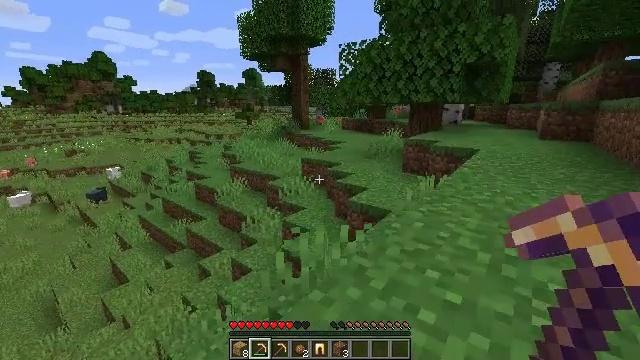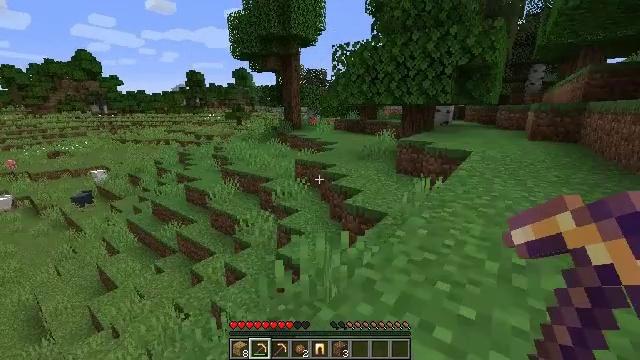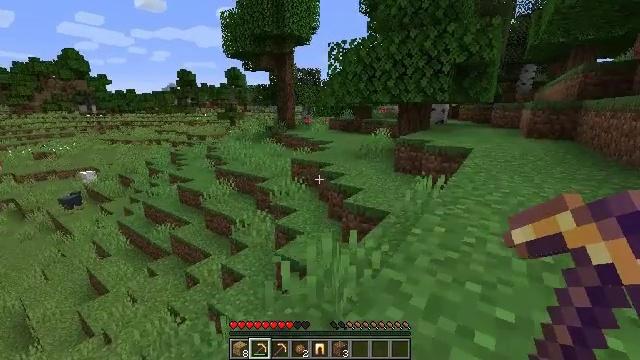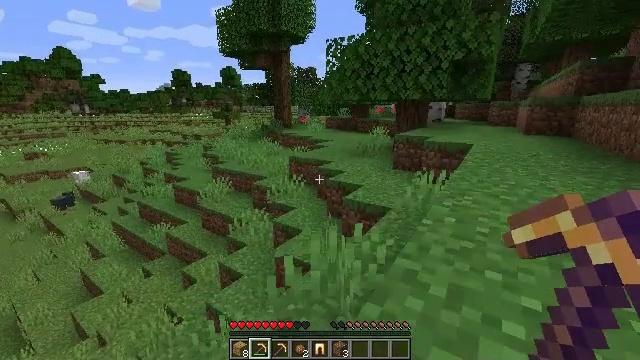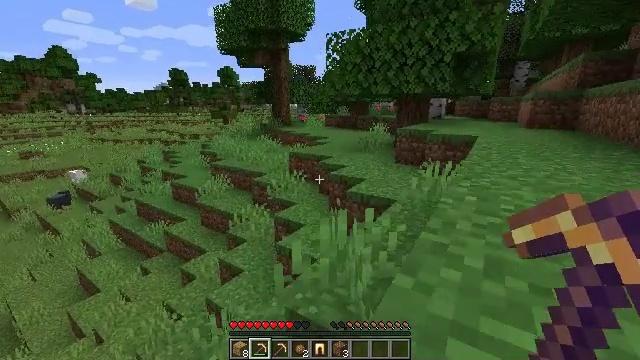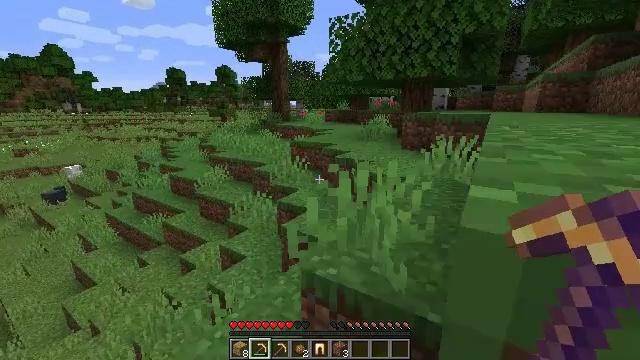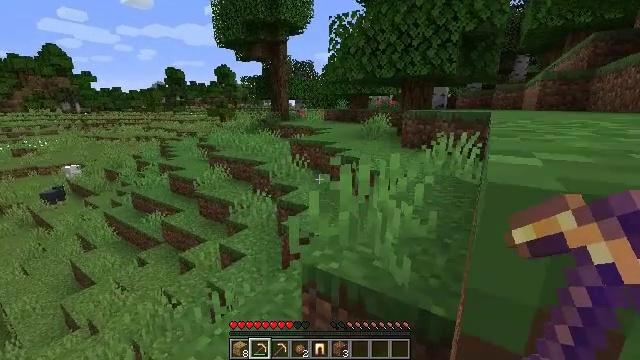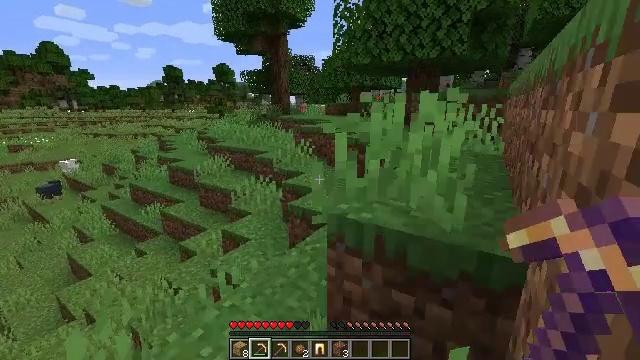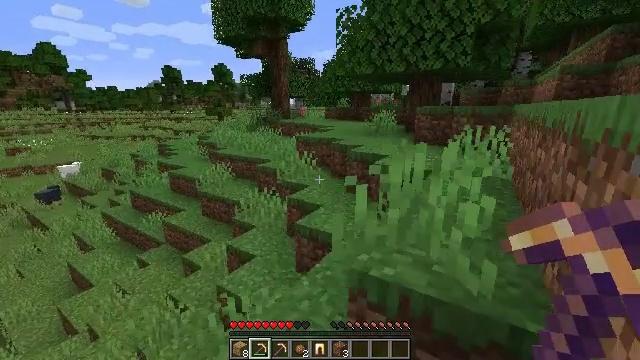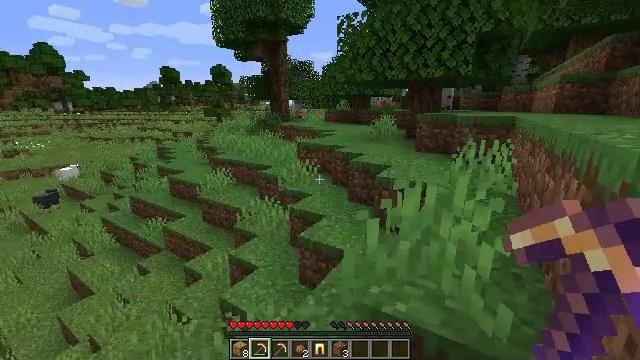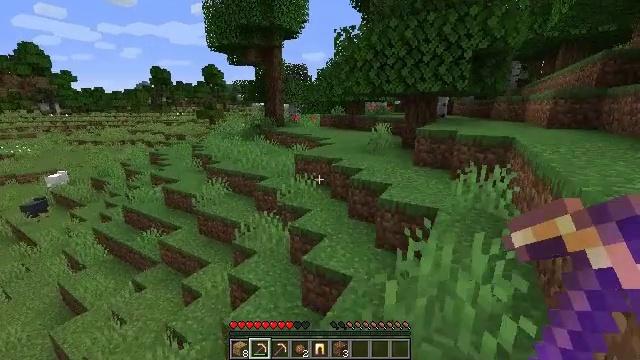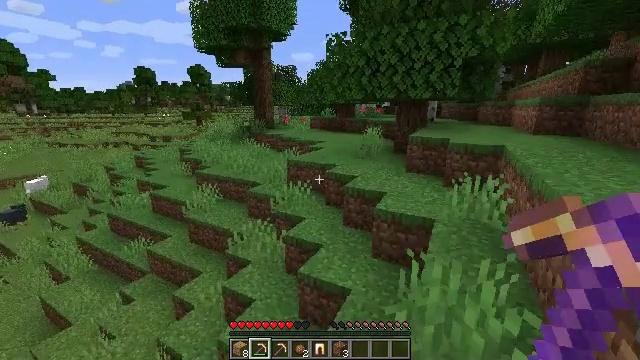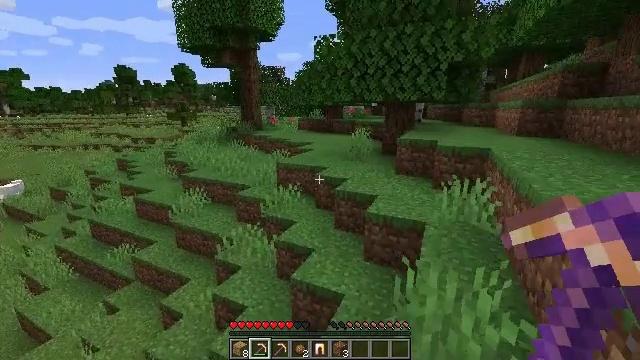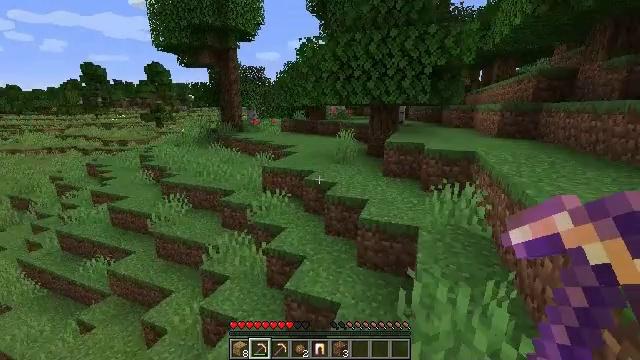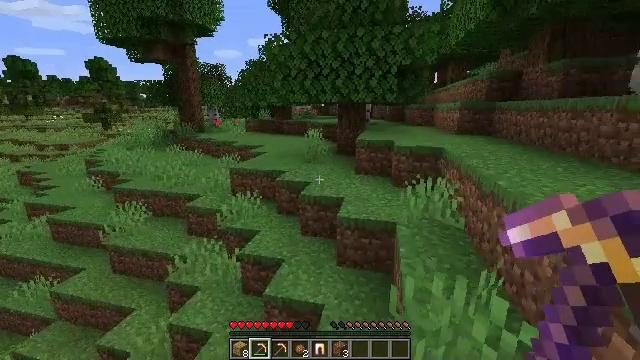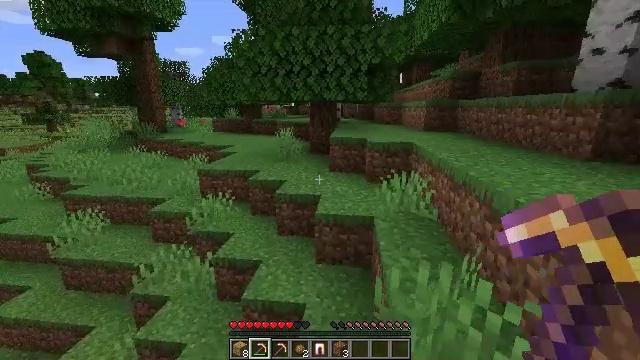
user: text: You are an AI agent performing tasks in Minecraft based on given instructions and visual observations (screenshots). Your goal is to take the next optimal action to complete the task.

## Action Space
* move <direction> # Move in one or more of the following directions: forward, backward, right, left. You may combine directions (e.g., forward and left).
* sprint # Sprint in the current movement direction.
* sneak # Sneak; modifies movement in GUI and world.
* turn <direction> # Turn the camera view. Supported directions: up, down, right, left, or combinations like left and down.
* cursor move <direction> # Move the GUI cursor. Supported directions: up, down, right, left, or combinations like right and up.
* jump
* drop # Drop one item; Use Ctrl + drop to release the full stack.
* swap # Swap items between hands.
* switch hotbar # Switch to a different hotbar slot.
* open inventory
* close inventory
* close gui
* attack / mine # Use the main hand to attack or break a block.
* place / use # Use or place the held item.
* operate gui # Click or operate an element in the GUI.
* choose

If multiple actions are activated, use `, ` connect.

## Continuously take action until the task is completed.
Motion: motion action
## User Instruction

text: Collect some oak leaves.
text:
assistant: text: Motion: move forward, turn right, jump
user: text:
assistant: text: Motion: move forward, turn right, jump
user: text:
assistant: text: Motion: move forward, jump
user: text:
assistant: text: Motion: move forward, jump
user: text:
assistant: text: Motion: move forward, jump
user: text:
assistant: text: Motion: move forward and move left, jump
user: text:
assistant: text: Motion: move forward and move left, jump
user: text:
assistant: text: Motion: move forward and move left, jump
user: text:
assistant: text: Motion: move forward and move left, jump
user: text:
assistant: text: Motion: move forward and move left, turn right, jump
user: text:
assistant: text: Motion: move forward and move left, turn right, jump
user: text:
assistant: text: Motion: move forward and move left, turn right, jump
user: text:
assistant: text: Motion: move forward and move left, turn right, jump
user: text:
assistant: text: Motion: move forward and move left, turn right, jump
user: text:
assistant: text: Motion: move forward, turn right, jump
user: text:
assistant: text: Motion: move forward, turn right, jump
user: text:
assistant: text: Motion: move forward, turn right, jump
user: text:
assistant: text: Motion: move forward, turn right, jump
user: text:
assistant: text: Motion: move forward, turn right, jump
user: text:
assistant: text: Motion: move forward, turn right, jump
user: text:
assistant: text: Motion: move forward, turn right, jump
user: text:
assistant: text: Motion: move forward, turn right, jump
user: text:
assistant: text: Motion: move forward, turn right, jump
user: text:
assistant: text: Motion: move forward, turn right, jump
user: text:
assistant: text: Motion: move forward, turn right, jump
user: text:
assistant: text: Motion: move forward, turn right, jump
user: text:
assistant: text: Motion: move forward, turn right, jump
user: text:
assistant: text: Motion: move forward, jump
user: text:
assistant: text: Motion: move forward, jump
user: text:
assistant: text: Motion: move forward, jump